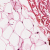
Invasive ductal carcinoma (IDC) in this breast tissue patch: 0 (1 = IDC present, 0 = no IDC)